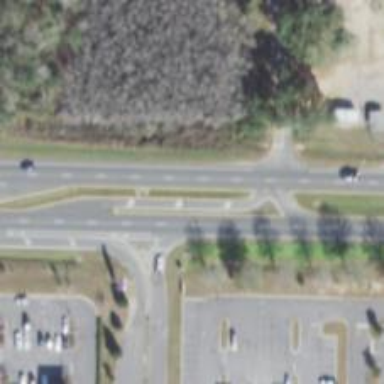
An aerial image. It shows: Asphalt road with primary link designation.